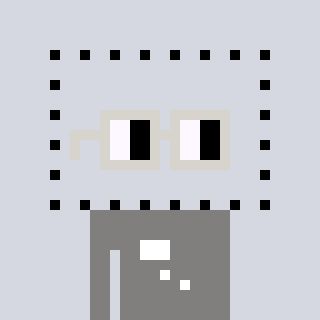
a pixel art character with square light gray glasses, a void-shaped head and a bluegrey-colored body on a cool background